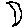
Label: moon